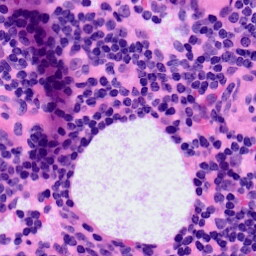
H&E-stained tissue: LymphNode